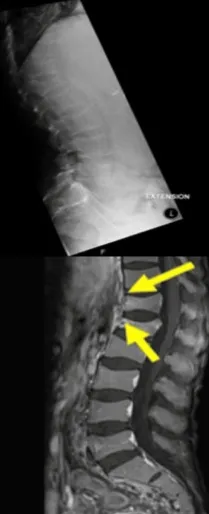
Radiological studies of the reported patient. Figures 2A-2C: Lumbar spine x-ray revealing osteopenia with narrowed intra-vertebral spaces. Lumbar spine lateral x-ray with flexion.
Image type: radiology (x_ray)